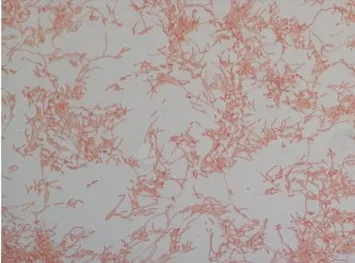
Gram staining of Fermentimonas caenicola strain SIT8.
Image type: pathology (gram)